【题型】选择题　【知识点】解析几何　【难度】medium
双纽线的图形轮廓像阿拉伯数字中的“8”。如图，曲线$C$：$(x^2 + y^2)^2 = a(x^2 - y^2)$是双纽线，关于曲线$C$，下列说法正确的是（ ）

A．$a = 8$ \\
B．$C$上存在点$(x_0, y_0)$，使得$\sqrt{x_0^2 + y_0^2} > 3$ \\
C．$C$上的点的纵坐标的最大值为$\dfrac{3\sqrt{2}}{4}$ \\
D．若直线$y = kx$与$C$恰有一个公共点，则$k$的取值范围为$(-\infty, -1) \cup (1, +\infty)$
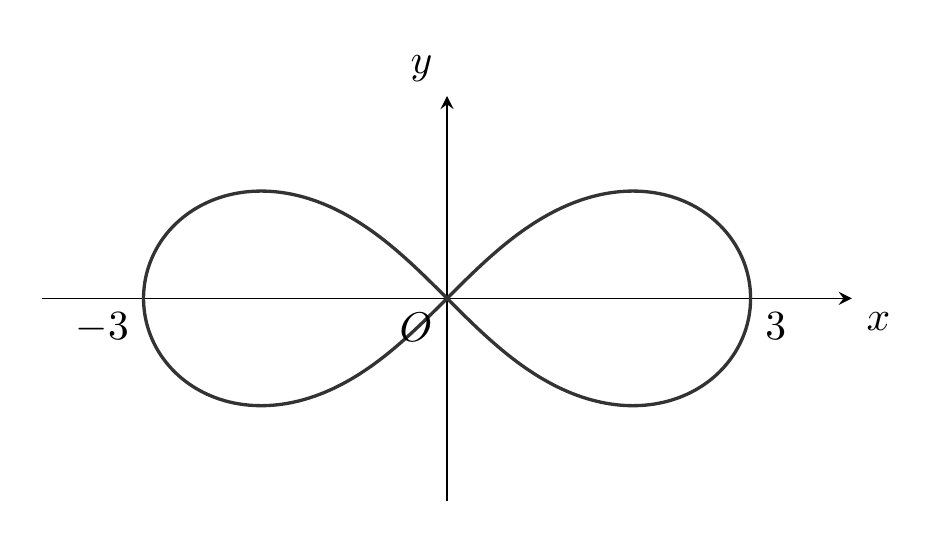
【解答】
【答案】$\boldsymbol{C}$

【分析】对于A选项，直接将点$(3,0)$代入曲线方程即可求解$a$的值，进而判断选项正误；

对于B选项，根据图像易知$x^2 \leq 9$，进而根据曲线方程可得：$\sqrt{x^2 + y^2} \leq 3$，从而判断选项正误；

对于C选项，首先将曲线方程转化为$y^2 = \dfrac{-2x^2 - 9 + 3\sqrt{9 + 8x^2}}{2}$，然后令$t = \sqrt{9 + 8x^2} \in [3,9]$，进而根据二次函数性质求解$y^2$的最大值，从而判断选项的正误；

对于D选项，首先将$y = kx$代入曲线$(x^2 + y^2)^2 = 9(x^2 - y^2)$得：$x^4(1 + k^2)^2 = 9x^2(1 - k^2)$，然后分$x = 0$与$x \neq 0$两种情况分别讨论方程解的情况，进而求解参数$k$的取值范围，从而判断选项正误。

【解答】解：对于A选项，由曲线$C$经过点$(3,0)$，可得$9^2 = 9a$，解得$a = 9$，故A错误；

对于B选项，由$(x^2 + y^2)^2 = 9(x^2 - y^2)$，且$x^2 \leq 9$，即有$(x^2 + y^2)^2 \leq 81$，可得$\sqrt{x^2 + y^2} \leq 3$，故B错误；

对于C选项，由$(x^2 + y^2)^2 = 9(x^2 - y^2)$，化为$y^4 + (2x^2 + 9)y^2 + x^4 - 9x^2 = 0$，
解得$y^2 = \dfrac{-2x^2 - 9 + 3\sqrt{9 + 8x^2}}{2}$，

设$t = \sqrt{9 + 8x^2} \in [3,9]$，即有$x^2 = \dfrac{t^2 - 9}{8}$，可得$y^2 = \dfrac{-t^2 + 12t - 27}{8} = \dfrac{-(t - 6)^2 + 9}{8} \leq \dfrac{9}{8}$，

当$t = 6$，即$x = \pm \dfrac{3\sqrt{6}}{4}$时，$y^2$取得最大值$\dfrac{9}{8}$，即$C$上的点的纵坐标的最大值为$\dfrac{3\sqrt{2}}{4}$，故C正确；

对于D选项，由$y = kx$代入曲线$(x^2 + y^2)^2 = 9(x^2 - y^2)$，可得$x^4(1 + k^2)^2 = 9x^2(1 - k^2)$，
易知当$x = 0$时方程成立，即直线与曲线存在一个公共点，即为原点，

又直线$y = kx$与$C$恰有一个公共点，所以当$x \neq 0$时，可得$x^2 = \dfrac{9(1 - k^2)}{(1 + k^2)^2}$无解，

即$1 - k^2 \leq 0$，解得$k \geq 1$或$k \leq -1$，故D错误。

故选：$\boldsymbol{C}$。

【点评】本题考查曲线与方程，属于中档题。